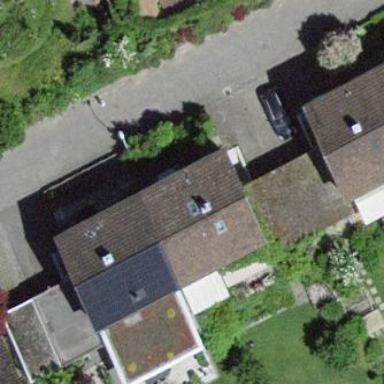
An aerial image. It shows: Terrace building.